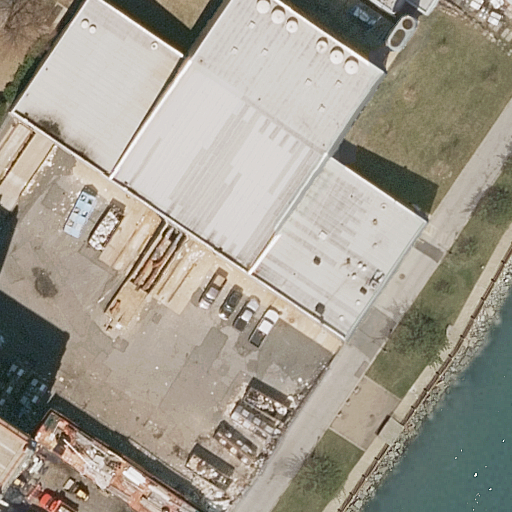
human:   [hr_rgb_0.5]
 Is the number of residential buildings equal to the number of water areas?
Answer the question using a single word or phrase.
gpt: no

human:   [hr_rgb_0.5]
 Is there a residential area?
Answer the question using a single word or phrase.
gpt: yes

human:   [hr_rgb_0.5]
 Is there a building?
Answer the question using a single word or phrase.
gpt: yes

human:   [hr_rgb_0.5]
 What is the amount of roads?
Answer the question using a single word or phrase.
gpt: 2

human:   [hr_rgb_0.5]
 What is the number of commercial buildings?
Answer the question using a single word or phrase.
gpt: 0

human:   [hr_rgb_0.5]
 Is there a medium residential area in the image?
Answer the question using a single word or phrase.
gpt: no

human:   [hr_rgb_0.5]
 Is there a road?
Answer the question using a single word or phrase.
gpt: yes

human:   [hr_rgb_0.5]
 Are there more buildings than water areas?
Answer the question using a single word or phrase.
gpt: yes

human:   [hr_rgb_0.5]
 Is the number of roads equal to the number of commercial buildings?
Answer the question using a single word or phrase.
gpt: no

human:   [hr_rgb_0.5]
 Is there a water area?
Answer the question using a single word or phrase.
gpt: yes

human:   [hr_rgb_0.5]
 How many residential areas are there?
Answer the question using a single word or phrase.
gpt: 1

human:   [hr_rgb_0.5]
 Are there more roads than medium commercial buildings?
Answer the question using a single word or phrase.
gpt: yes

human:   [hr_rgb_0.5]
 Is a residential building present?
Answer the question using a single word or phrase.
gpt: yes

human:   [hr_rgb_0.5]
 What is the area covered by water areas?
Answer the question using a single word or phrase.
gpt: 760m2

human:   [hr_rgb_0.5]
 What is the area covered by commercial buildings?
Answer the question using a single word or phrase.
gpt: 0m2

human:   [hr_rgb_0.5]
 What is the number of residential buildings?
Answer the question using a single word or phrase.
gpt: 4

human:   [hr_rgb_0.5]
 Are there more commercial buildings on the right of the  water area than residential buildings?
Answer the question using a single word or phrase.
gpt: no

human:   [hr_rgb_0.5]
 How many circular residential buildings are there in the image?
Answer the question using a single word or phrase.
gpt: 0

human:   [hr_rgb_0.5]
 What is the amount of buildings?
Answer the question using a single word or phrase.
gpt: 4

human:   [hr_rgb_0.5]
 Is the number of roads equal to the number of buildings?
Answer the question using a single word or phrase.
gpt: no

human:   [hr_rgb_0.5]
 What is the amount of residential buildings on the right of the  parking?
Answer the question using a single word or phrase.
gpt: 3

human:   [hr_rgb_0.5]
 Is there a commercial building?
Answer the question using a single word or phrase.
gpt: no

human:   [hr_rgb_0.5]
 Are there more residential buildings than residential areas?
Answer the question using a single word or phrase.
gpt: yes

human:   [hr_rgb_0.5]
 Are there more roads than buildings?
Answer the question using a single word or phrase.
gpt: no

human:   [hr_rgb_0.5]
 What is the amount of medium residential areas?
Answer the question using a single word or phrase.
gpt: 0

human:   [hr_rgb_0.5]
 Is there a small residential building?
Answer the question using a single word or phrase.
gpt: yes

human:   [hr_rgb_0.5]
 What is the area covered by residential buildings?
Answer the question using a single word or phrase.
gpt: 1776m2

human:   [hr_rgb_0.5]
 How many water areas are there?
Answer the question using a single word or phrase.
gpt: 1

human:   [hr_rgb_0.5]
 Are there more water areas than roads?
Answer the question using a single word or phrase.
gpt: no

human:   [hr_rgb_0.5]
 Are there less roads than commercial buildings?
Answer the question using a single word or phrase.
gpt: no

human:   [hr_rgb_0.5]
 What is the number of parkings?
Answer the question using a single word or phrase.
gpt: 1

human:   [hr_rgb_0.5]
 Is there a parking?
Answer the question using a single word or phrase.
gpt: yes

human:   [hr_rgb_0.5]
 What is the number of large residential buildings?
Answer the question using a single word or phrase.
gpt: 1

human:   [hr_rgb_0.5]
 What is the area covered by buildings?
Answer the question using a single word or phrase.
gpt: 1776m2

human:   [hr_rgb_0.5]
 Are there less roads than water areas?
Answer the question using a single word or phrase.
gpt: no

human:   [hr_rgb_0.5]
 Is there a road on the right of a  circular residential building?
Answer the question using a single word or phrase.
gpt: no

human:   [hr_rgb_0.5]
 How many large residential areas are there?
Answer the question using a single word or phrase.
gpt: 1

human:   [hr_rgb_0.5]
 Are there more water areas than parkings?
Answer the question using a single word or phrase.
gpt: no

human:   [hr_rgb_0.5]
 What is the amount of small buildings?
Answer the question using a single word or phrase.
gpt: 3

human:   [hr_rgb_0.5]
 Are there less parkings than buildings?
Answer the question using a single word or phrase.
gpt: yes

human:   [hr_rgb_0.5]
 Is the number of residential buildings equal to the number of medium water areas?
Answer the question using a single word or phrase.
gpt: no

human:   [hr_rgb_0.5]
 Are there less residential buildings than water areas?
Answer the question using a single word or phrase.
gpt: no

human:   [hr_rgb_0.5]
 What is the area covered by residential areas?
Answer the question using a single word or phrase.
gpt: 6655m2

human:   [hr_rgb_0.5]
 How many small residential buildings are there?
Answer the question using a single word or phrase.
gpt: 3

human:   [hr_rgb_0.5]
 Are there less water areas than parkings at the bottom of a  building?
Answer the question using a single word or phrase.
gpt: no

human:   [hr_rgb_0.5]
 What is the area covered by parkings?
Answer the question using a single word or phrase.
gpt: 1669m2

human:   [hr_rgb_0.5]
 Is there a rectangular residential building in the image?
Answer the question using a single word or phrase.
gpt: yes

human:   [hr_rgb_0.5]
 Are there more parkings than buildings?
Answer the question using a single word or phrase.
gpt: no

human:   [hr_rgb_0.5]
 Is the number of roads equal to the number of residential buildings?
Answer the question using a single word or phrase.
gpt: no

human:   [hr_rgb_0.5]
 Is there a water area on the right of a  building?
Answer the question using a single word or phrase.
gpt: yes

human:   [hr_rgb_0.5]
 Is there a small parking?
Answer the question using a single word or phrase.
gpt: no

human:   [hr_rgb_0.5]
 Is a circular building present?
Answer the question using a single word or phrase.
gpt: no

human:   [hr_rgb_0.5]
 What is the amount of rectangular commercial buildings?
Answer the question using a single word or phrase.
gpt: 0

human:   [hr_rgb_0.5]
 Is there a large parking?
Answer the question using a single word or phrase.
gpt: yes

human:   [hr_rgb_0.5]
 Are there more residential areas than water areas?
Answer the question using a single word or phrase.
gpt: no

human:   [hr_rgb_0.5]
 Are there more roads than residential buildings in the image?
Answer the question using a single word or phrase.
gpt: no

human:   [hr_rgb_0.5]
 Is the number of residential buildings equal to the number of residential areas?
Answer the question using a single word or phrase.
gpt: no

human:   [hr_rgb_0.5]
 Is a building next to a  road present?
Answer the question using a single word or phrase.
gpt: yes

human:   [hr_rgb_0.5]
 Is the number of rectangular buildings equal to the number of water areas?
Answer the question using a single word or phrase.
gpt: no

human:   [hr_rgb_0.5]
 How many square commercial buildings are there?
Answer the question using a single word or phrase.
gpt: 0

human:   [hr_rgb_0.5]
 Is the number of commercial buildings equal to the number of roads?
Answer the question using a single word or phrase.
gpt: no

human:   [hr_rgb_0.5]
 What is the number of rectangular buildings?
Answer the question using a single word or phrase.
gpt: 2

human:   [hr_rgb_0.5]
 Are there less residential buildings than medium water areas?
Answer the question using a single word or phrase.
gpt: no

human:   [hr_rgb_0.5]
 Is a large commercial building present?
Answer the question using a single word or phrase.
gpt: no